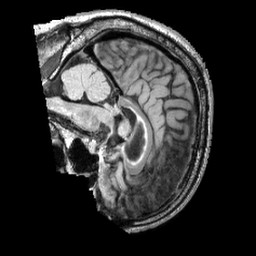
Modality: FLAIR
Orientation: sagittal
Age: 64
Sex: male
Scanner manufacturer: siemens
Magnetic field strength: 3 T
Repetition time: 5 s
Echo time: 0.387 s